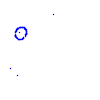
Particle: proton